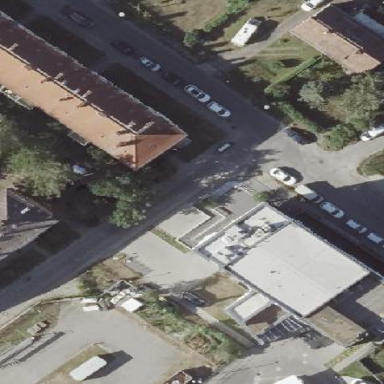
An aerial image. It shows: Hospital building.